Question:
I have an activity with only some buttons. When I click in one appears an Alert Dialog.
It works in 2.3.6, 4.0.3 and 4.1.2, but in 4.3 and 4.4.2 I had a problem.
My errors:
'''
05-15 19:15:23.145: E/AndroidRuntime(16247): FATAL EXCEPTION: main
05-15 19:15:23.145: E/AndroidRuntime(16247): java.lang.RuntimeException: Unable to start activity ComponentInfo{com.example.MYPROJECT/br.com.MYPROJECT.MYACTIVITY}: java.lang.NullPointerException
05-15 19:15:23.145: E/AndroidRuntime(16247): at android.app.ActivityThread.performLaunchActivity(ActivityThread.java:2295)
05-15 19:15:23.145: E/AndroidRuntime(16247): at android.app.ActivityThread.handleLaunchActivity(ActivityThread.java:2349)
05-15 19:15:23.145: E/AndroidRuntime(16247): at android.app.ActivityThread.access$700(ActivityThread.java:159)
05-15 19:15:23.145: E/AndroidRuntime(16247): at android.app.ActivityThread$H.handleMessage(ActivityThread.java:1316)
05-15 19:15:23.145: E/AndroidRuntime(16247): at android.os.Handler.dispatchMessage(Handler.java:99)
05-15 19:15:23.145: E/AndroidRuntime(16247): at android.os.Looper.loop(Looper.java:176)
05-15 19:15:23.145: E/AndroidRuntime(16247): at android.app.ActivityThread.main(ActivityThread.java:5419)
05-15 19:15:23.145: E/AndroidRuntime(16247): at java.lang.reflect.Method.invokeNative(Native Method)
05-15 19:15:23.145: E/AndroidRuntime(16247): at java.lang.reflect.Method.invoke(Method.java:525)
05-15 19:15:23.145: E/AndroidRuntime(16247): at com.android.internal.os.ZygoteInit$MethodAndArgsCaller.run(ZygoteInit.java:1046)
05-15 19:15:23.145: E/AndroidRuntime(16247): at com.android.internal.os.ZygoteInit.main(ZygoteInit.java:862)
05-15 19:15:23.145: E/AndroidRuntime(16247): at dalvik.system.NativeStart.main(Native Method)
05-15 19:15:23.145: E/AndroidRuntime(16247): Caused by: java.lang.NullPointerException
05-15 19:15:23.145: E/AndroidRuntime(16247): at br.com.MYPROJECT.MYACTIVITY.onCreate(Padroeiros.java:139)
05-15 19:15:23.145: E/AndroidRuntime(16247): at android.app.Activity.performCreate(Activity.java:5372)
05-15 19:15:23.145: E/AndroidRuntime(16247): at android.app.Instrumentation.callActivityOnCreate(Instrumentation.java:1104)
05-15 19:15:23.145: E/AndroidRuntime(16247): at android.app.ActivityThread.performLaunchActivity(ActivityThread.java:2257)
'''
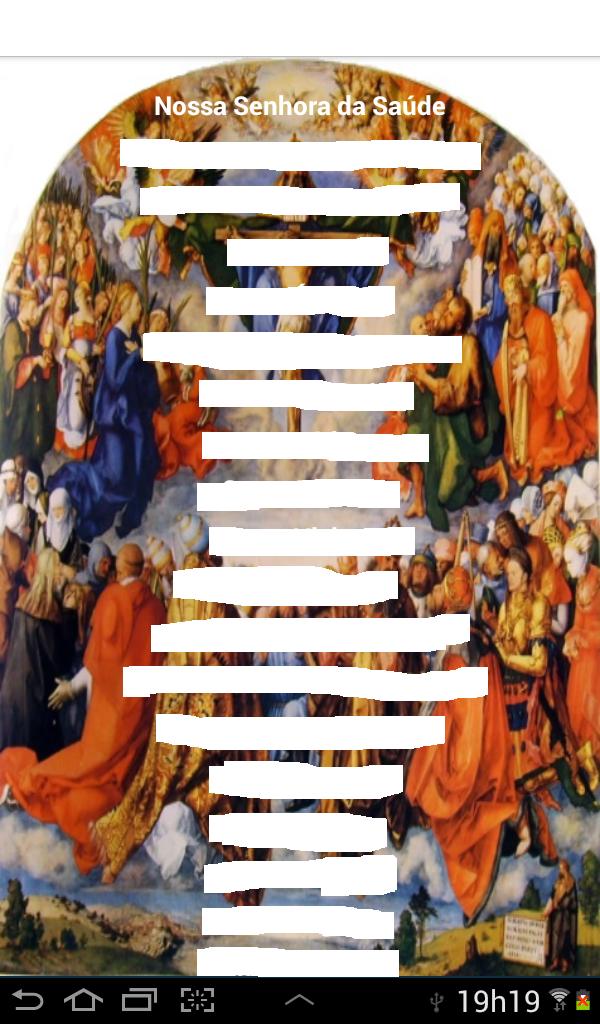
Answer: '''
Caused by: java.lang.NullPointerException at br.com.MYPROJECT.MYACTIVITY.onCreate(Padroeiros.java:139)
'''
you have a Null Pointer Exception at line 139 of Padroeiros.java